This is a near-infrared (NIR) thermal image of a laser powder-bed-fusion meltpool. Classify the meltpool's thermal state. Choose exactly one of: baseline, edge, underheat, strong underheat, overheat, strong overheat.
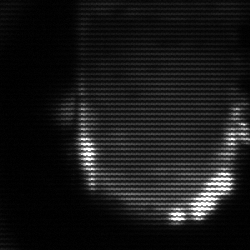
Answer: baseline